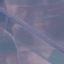
Label: Highway